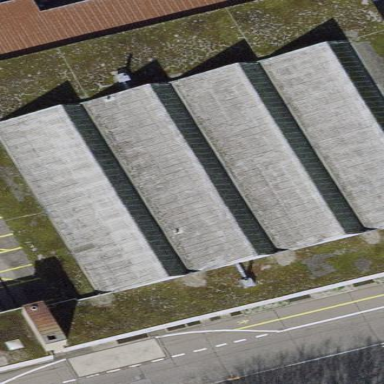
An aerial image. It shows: Government building with flat roof.